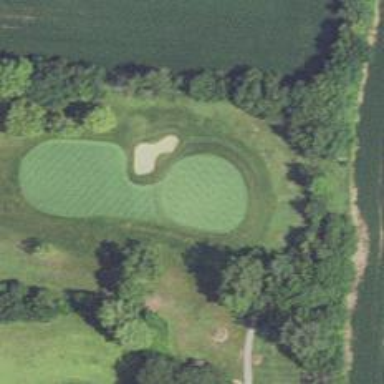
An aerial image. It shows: Golf hole.